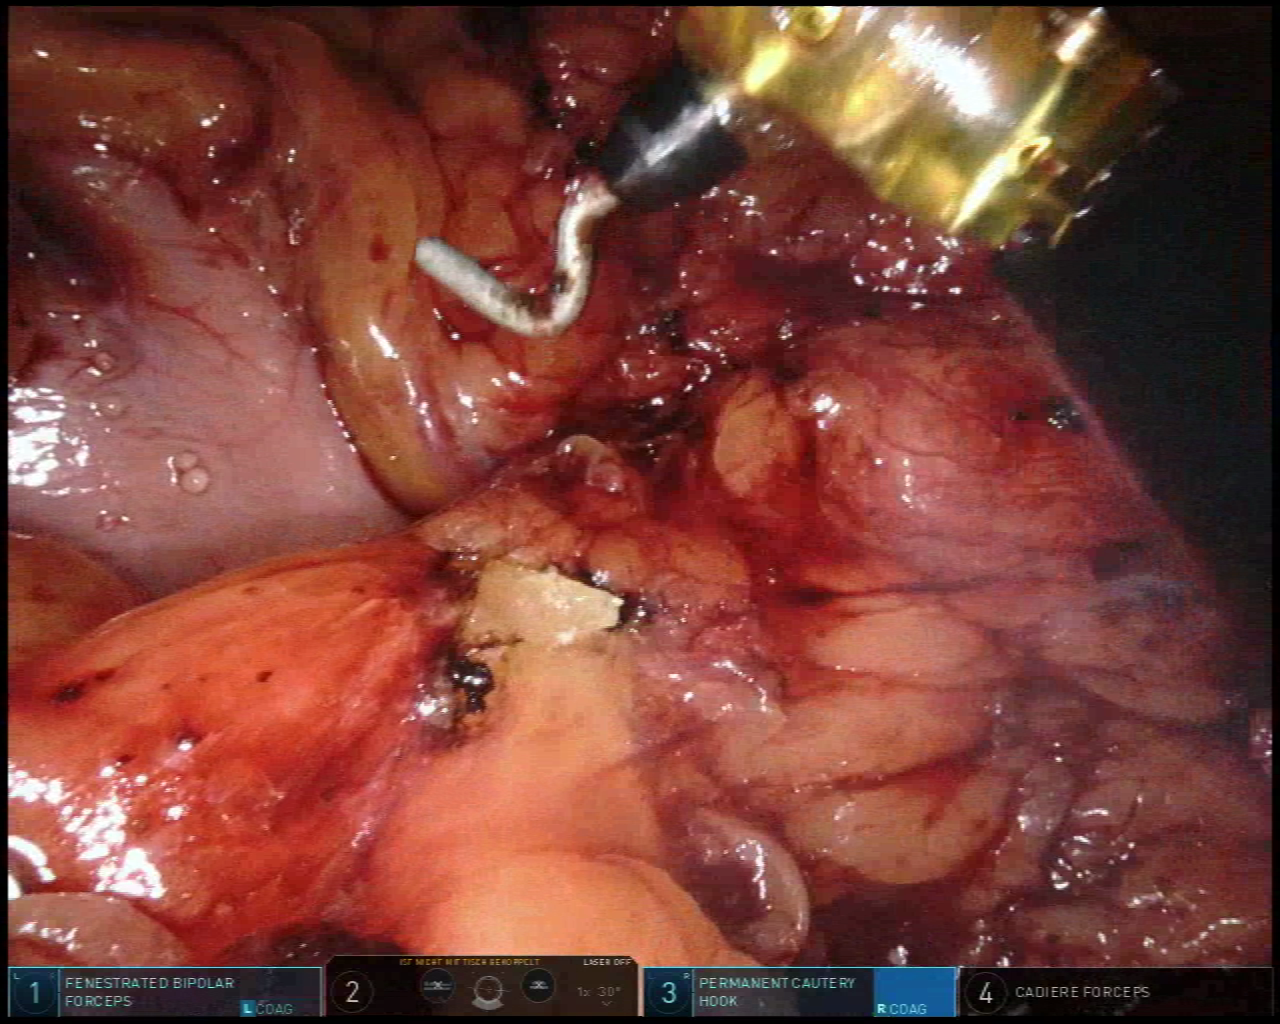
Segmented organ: stomach
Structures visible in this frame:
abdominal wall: no
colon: no
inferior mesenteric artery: no
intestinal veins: no
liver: no
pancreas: no
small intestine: no
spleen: no
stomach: yes
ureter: no
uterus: no
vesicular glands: no